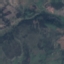
Label: HerbaceousVegetation